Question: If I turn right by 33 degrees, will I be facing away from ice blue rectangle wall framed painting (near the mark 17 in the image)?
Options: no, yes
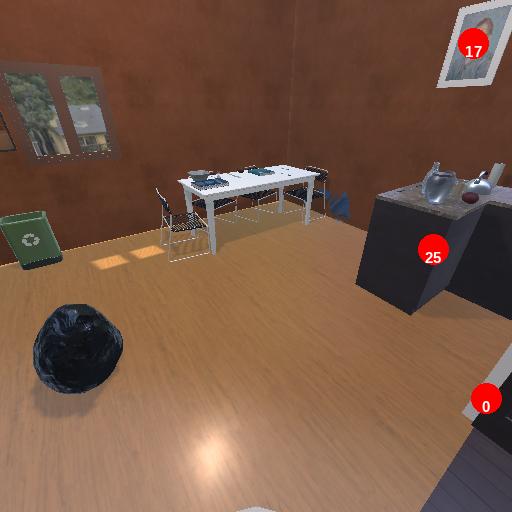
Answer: no